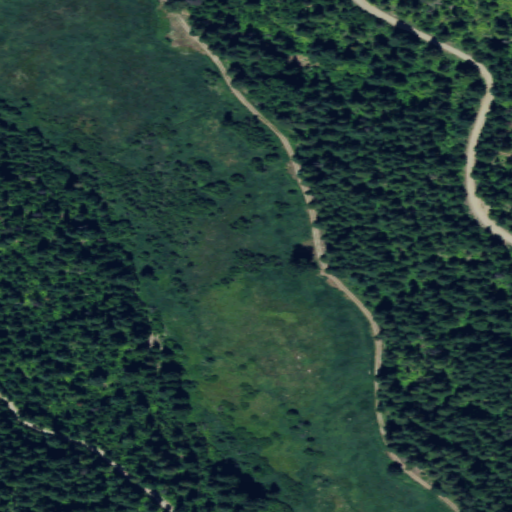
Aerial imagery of plain(s) in Washington named Morrow Meadow containing evergreen forest, woody wetlands, herbaceous wetlands, low intensity development, and open development